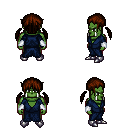
a pixel art fantasy rpg character, male body template, orc, green skin, blue robe, magenta pants, brown twin-tailed hairstyle, white cloth bracers, metal boots, four views (front, back, left, right), 2x2 character sprite sheet, small pixel art, hard edges, no anti-aliasing